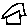
Label: house